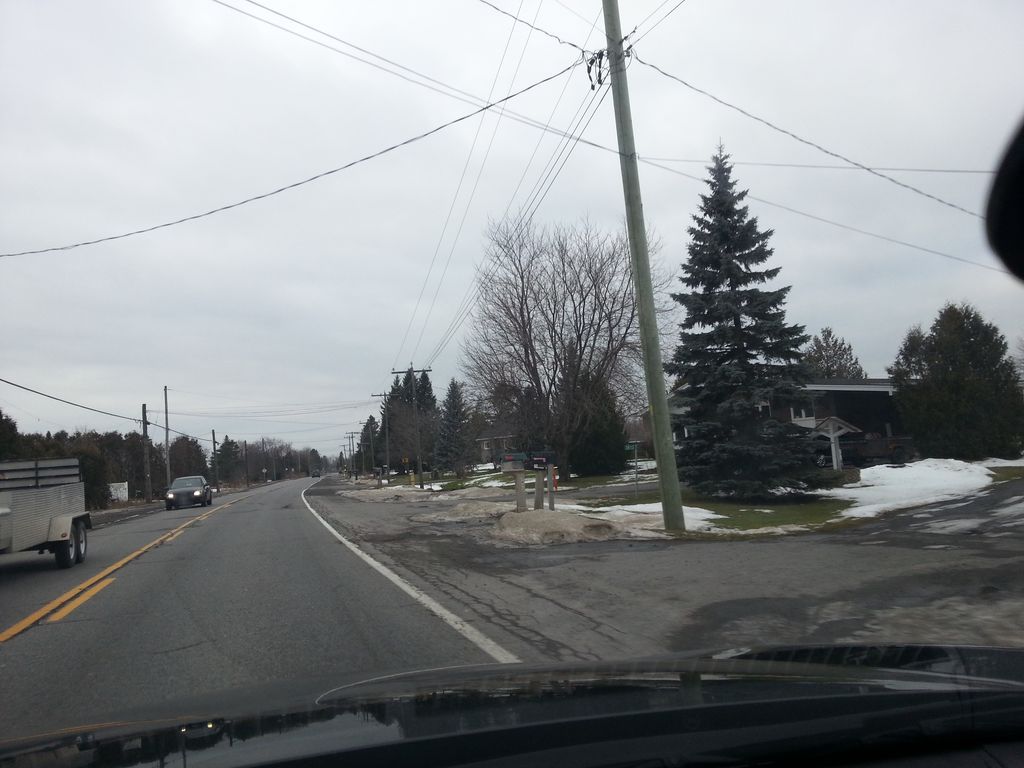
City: ottawa-gatineau